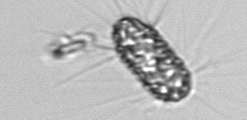
Label: Corethron_hystrix